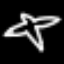
Label: airplane